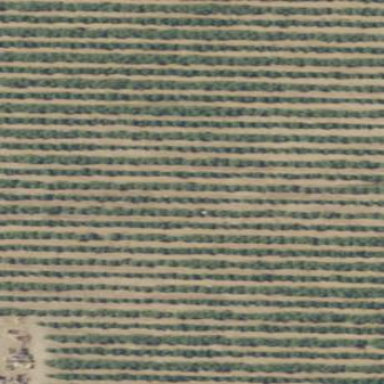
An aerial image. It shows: Orchard filled with almond trees.